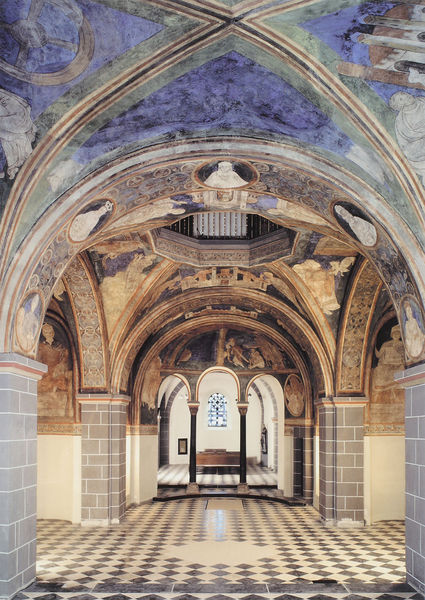
Titel: Wand- und Gewölbemalerei in der Doppelkapelle von Schwarzrheindorf
Standort: Bonn, Schwarzrheindorf, Doppelkapelle St. Klemens und Maria (EU - D - NRW)
Schlagwörter: blau, himmel, bunt, fenster, marmor, pfeiler, schwarz, säule, säulen, karo, schachbrettmuster, rahmen, stein, steine, portrait, kirche, boden, figur, gold, decke, kreis, rund, bilder, bogen, farbe, bank, pilaster, saal, kuppel, wandmalerei, stufe, bemalt, halle, foto, fotografie, bögen, eingang, fugen, nische, gewölbe, kloster, kreuz, orientalisch, dom, loch, fliesen, kacheln, gebet, altar, karomuster, verziert, fleisen, kreuzrippengewölbe, mittelschiff, spitzbogen, grab, fresken, kapelle, heilige, fresko, fließen, kreuzgang, deckenmalerei, kriche, krypta, flisen, säul, kreuzbogen, kreuzbögen